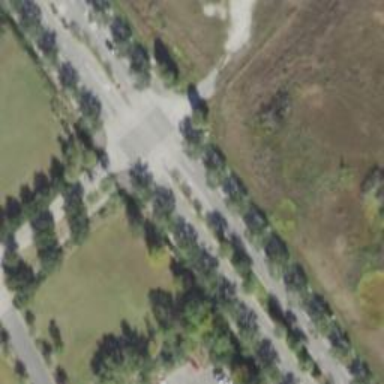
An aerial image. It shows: Marked crossing on cycleway.